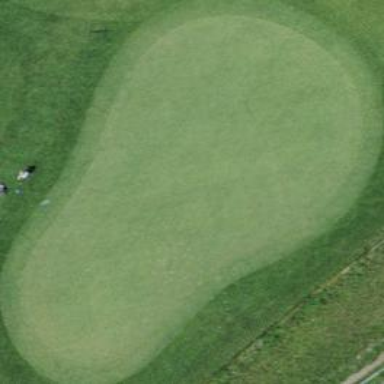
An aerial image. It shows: Golf green.